Interaction volume radius: 5 \u00c5
Interaction volume height: 25 \u00c5
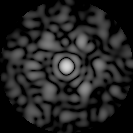
Disorder parameter: 0.6969